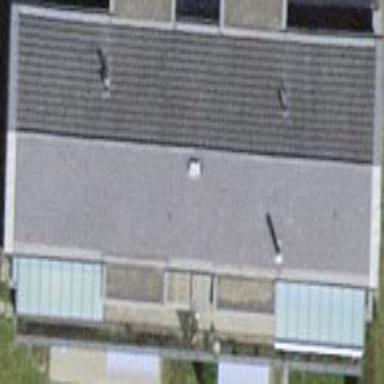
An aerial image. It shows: Building with tile roof.